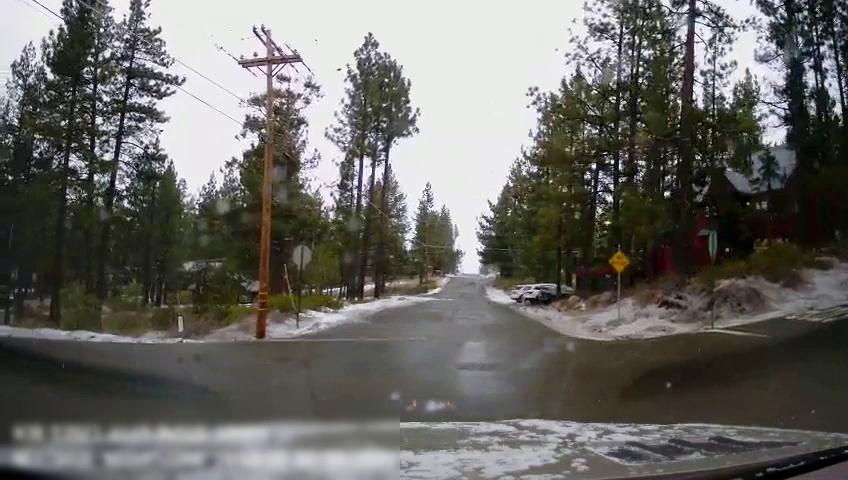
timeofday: Day
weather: Snowy
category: Drivable Space
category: Vehicles | SUV
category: Vehicles | Car
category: Traffic | Signs